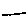
Label: line